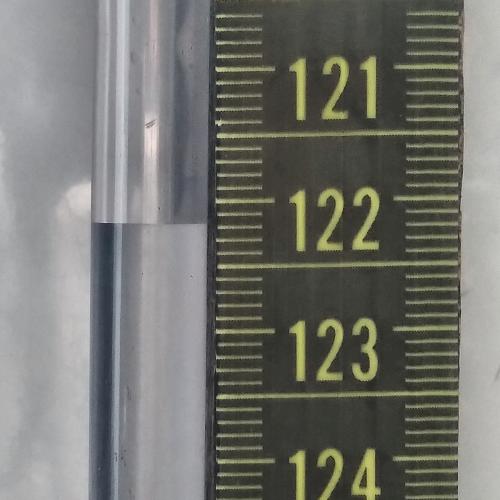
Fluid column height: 122.2 cm